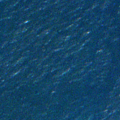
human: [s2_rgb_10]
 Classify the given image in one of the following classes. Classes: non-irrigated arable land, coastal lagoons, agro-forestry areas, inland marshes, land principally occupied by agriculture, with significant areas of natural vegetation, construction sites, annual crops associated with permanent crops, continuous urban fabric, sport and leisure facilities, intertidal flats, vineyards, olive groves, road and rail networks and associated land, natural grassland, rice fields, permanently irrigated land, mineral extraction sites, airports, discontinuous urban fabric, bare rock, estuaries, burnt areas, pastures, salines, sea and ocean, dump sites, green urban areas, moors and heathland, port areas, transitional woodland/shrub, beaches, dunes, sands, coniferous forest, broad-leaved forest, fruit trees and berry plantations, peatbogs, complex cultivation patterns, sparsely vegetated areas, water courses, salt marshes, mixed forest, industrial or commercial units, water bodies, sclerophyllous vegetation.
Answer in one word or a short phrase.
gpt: sea and ocean